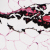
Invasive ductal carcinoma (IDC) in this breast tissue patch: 0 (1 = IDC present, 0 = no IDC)